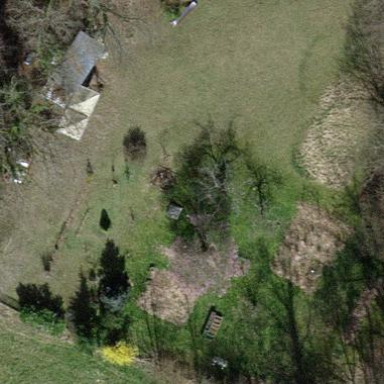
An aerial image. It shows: Garden that is leisure land.